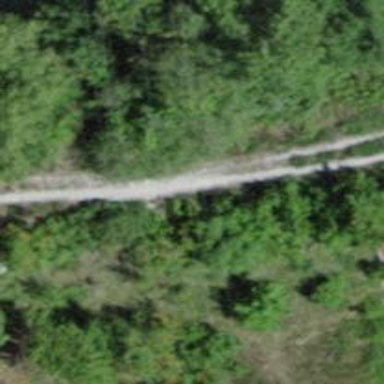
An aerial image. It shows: Track road with grade3 tracktype.